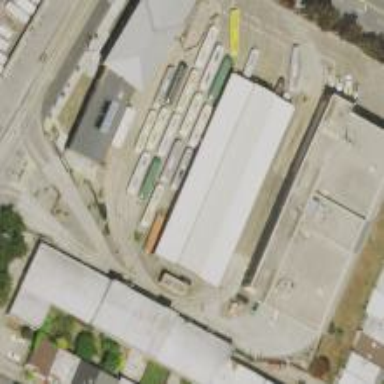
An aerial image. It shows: Light rail yard with electrified contact lines.